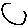
Label: moon